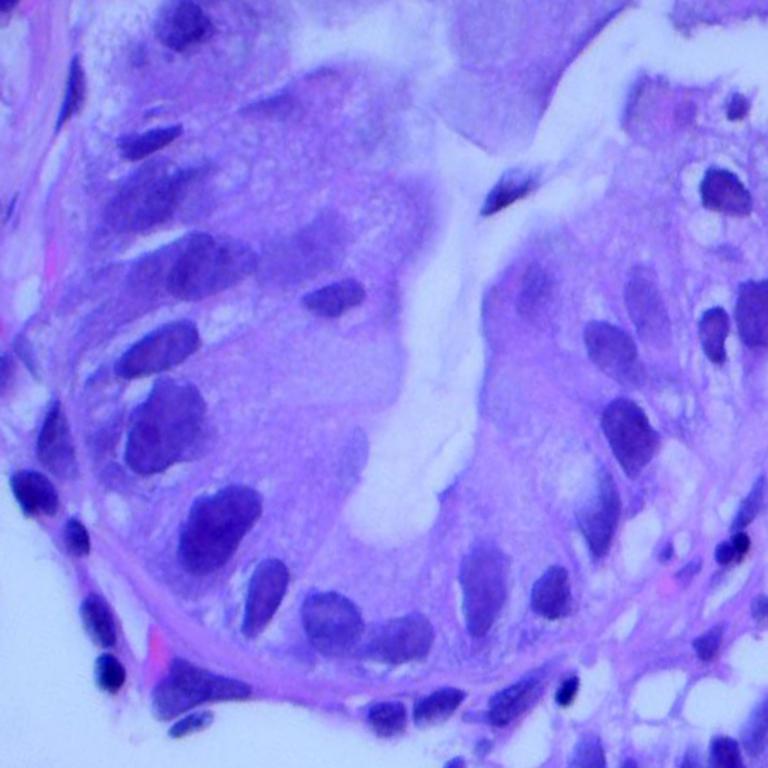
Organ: lung
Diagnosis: adenocarcinomas